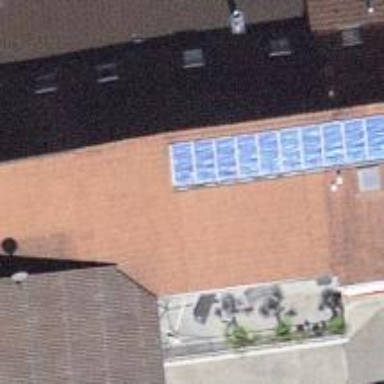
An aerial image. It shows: Solar power generator using photovoltaic panels.